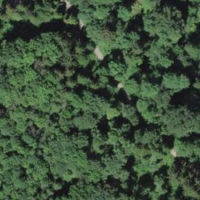
EUNIS habitat code: 41
Species observed at this site:
Lamium galeobdolon